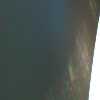
Label: sunburn